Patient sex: M
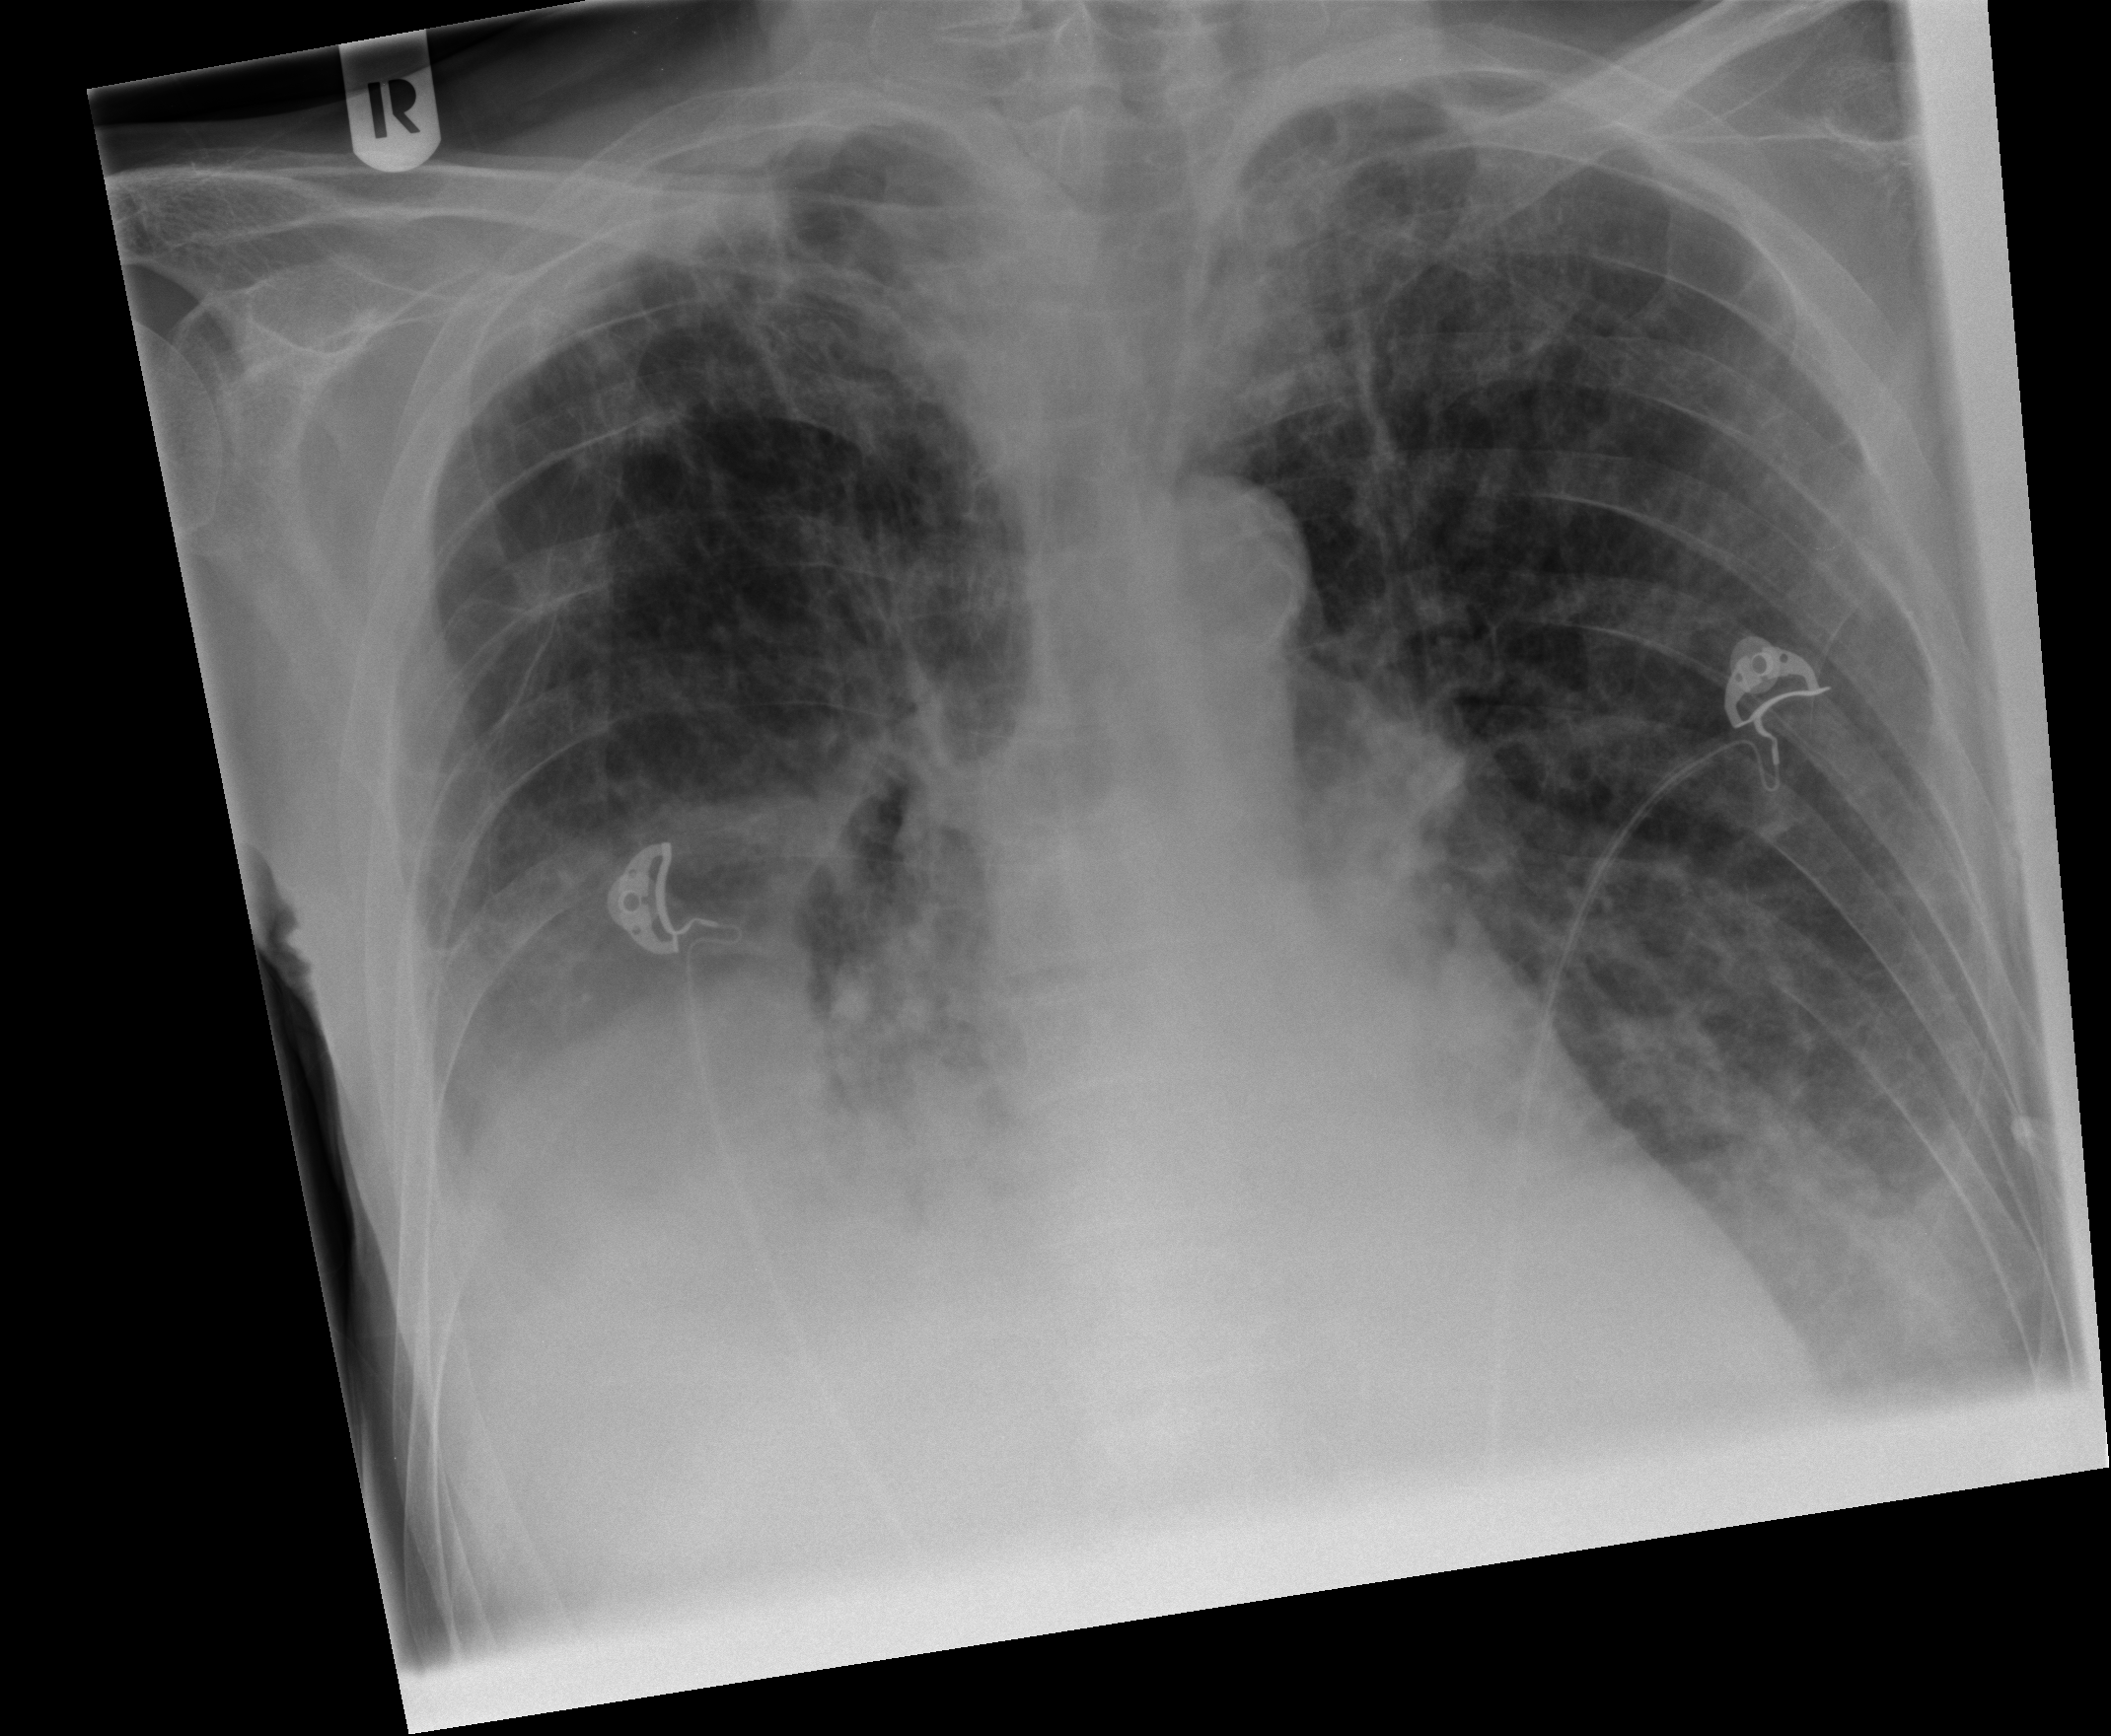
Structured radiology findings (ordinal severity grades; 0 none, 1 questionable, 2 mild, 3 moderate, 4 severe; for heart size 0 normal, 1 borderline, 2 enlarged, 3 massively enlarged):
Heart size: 1
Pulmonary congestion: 1
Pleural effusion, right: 2
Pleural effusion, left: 2
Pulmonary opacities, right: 2
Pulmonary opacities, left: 2
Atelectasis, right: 3
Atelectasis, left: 2